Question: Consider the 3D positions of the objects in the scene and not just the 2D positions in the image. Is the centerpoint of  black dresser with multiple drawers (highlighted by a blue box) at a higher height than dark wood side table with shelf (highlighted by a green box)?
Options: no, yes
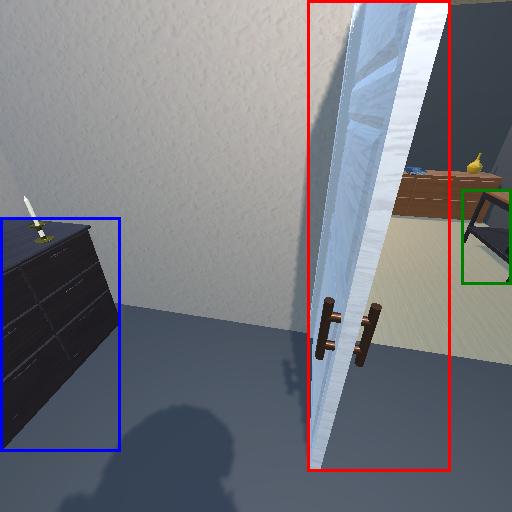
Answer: no